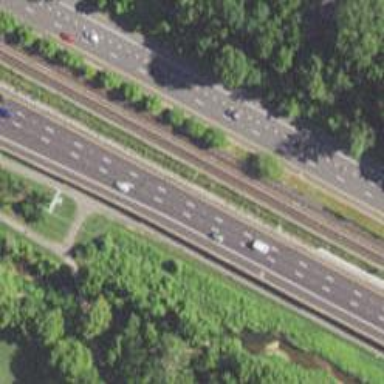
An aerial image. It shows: Asphalt cycleway running alongside abandoned railway.